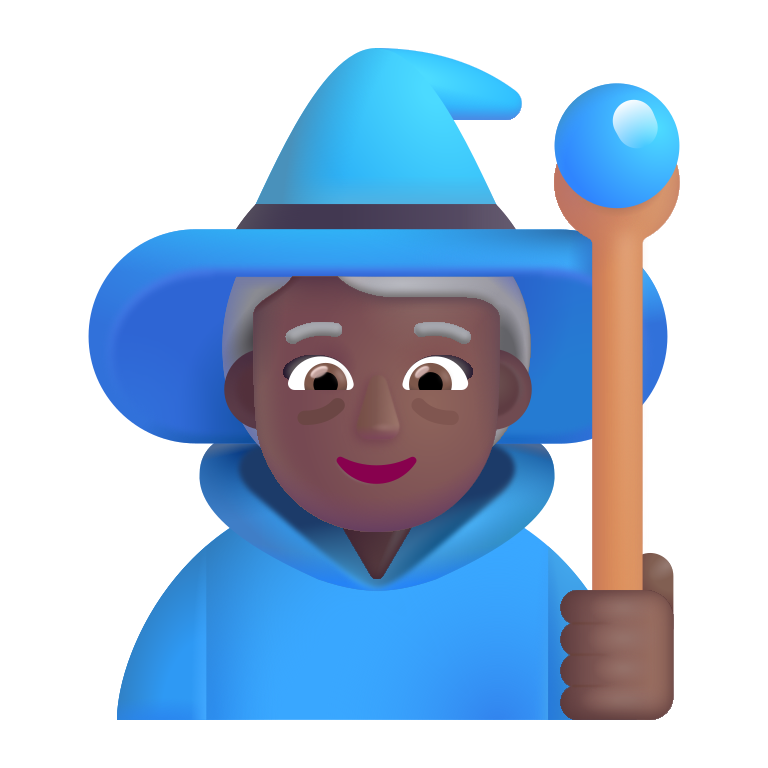
woman mage color  dark